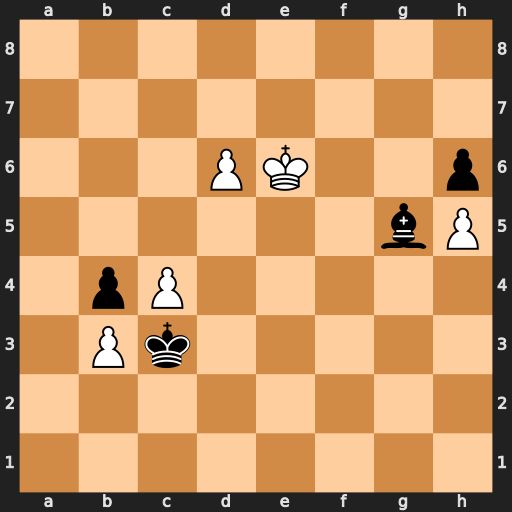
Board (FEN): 8/8/3PK2p/6bP/1pP5/1Pk5/8/8
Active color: w
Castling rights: -
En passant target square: -
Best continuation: c5 Kxb3 c6